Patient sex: M
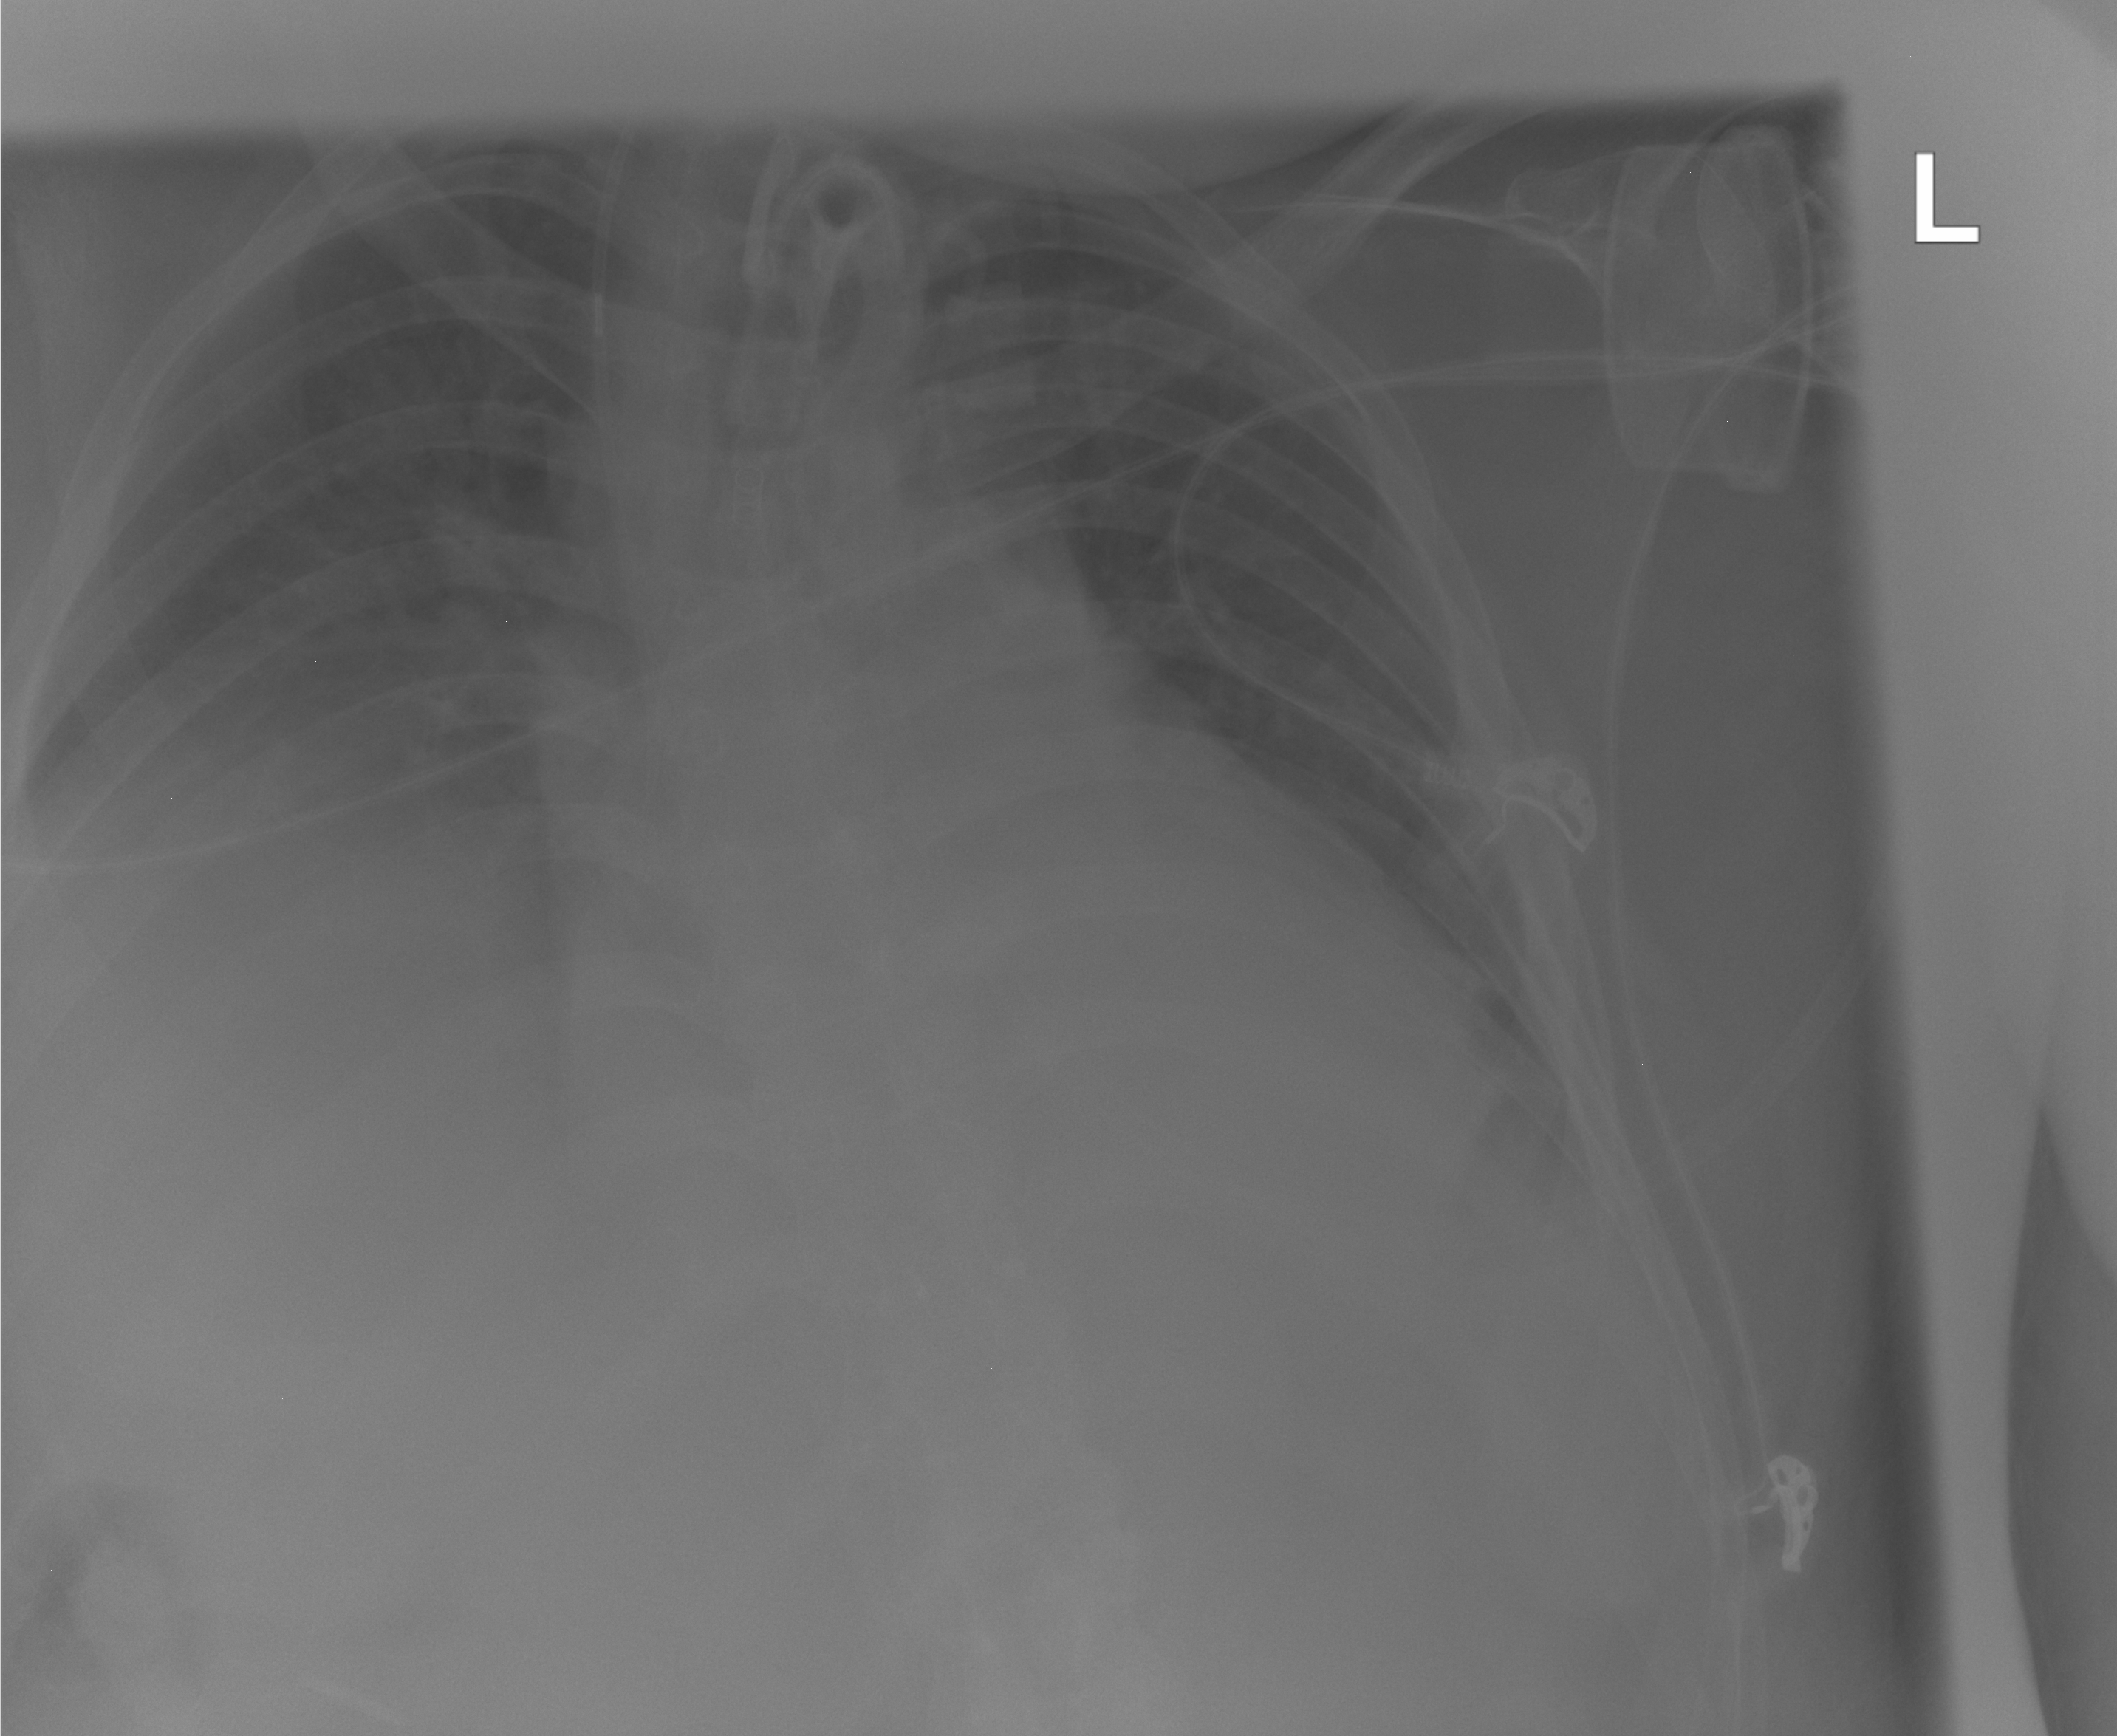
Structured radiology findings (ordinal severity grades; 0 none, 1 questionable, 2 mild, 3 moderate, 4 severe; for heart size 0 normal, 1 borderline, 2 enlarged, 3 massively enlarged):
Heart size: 2
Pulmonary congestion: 0
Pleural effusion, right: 0
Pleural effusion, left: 0
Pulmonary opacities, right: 0
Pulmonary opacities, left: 0
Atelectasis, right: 2
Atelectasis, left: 0